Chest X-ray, PA view. Patient: 57 years old, sex M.
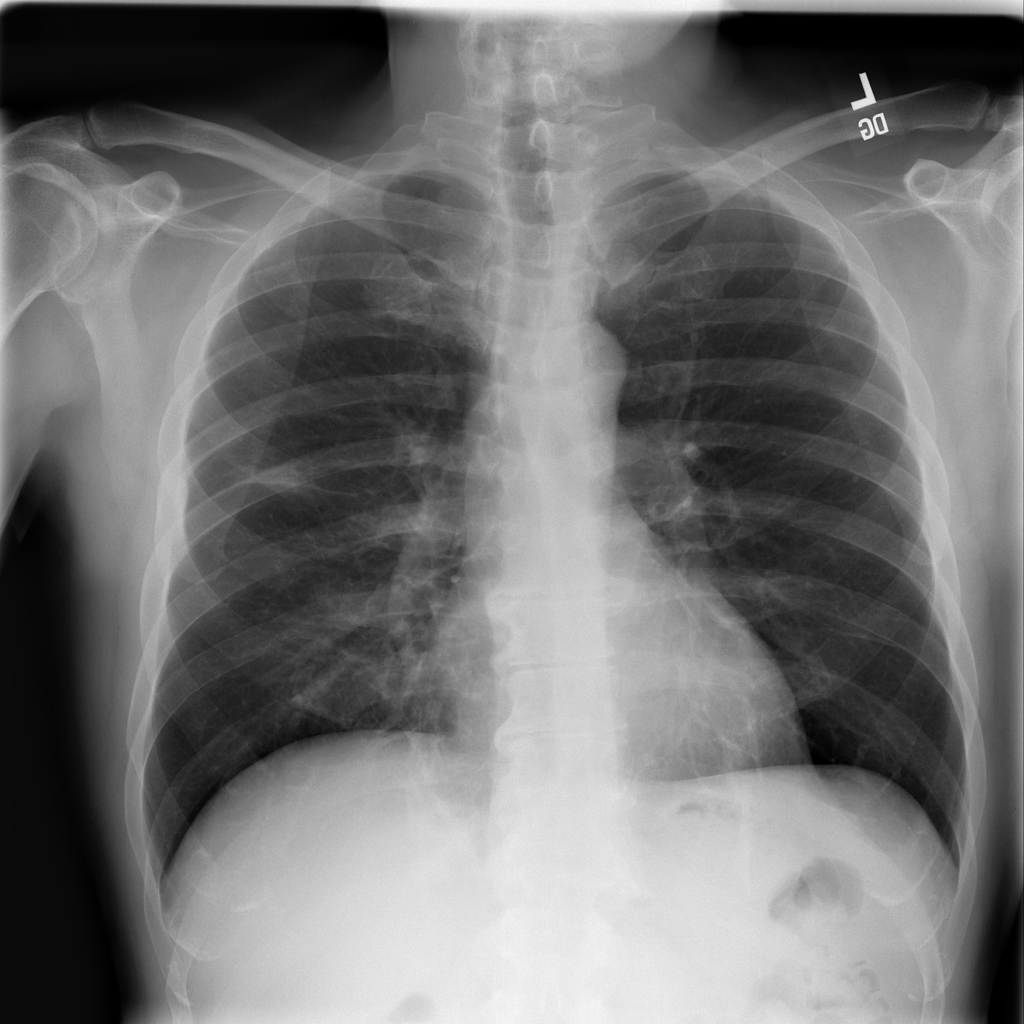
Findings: Consolidation